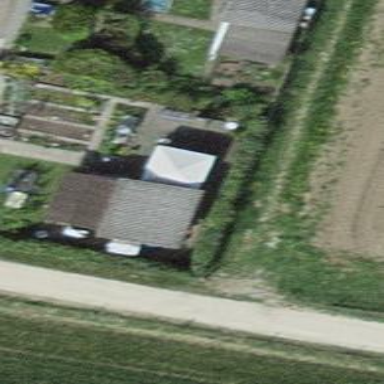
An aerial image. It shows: Allotment house.